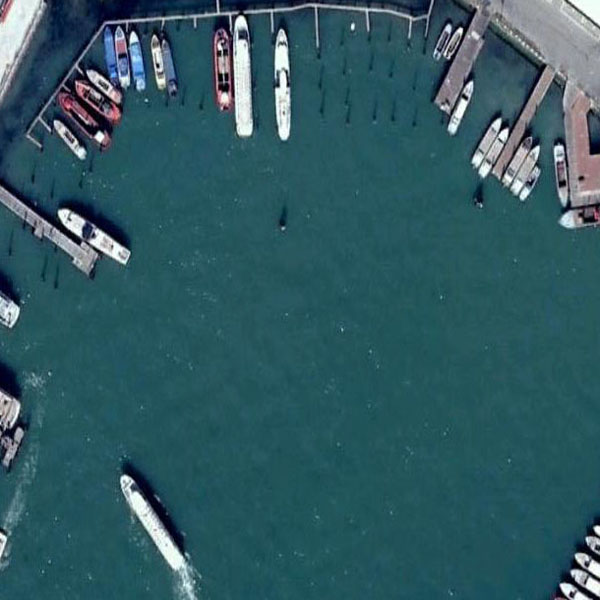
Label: Port